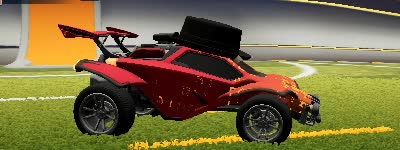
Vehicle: octane